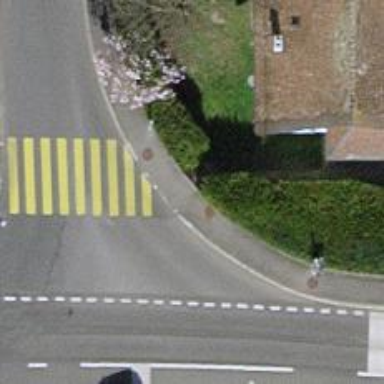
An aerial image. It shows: Kerb barrier.